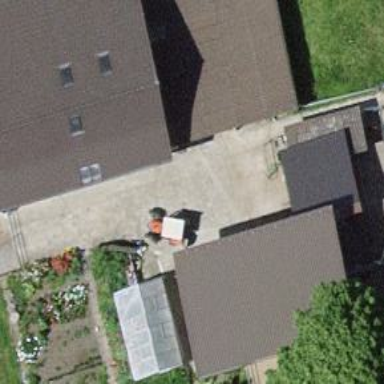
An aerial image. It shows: Stable.